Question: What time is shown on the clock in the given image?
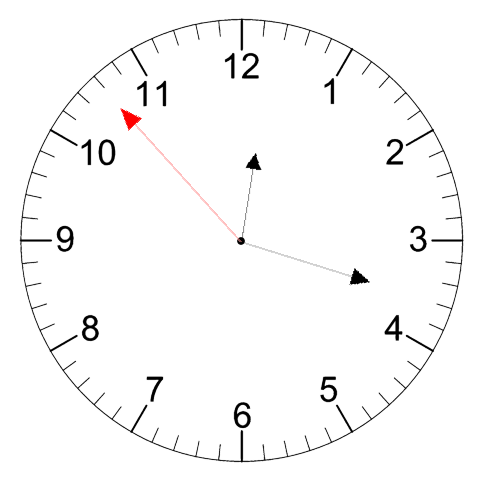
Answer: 12:17:53